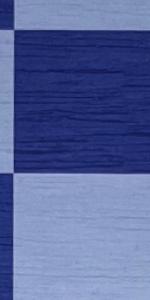
Label: Empty